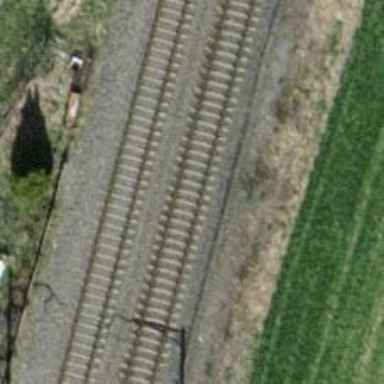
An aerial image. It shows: Single railway track with electrified contact line.